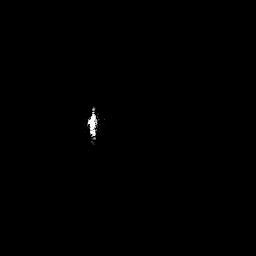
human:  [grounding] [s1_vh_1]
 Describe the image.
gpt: In the satellite image, there is  <ref>1 small ship </ref> <box>[[33, 44, 38, 55, 0]]</box> located at center.